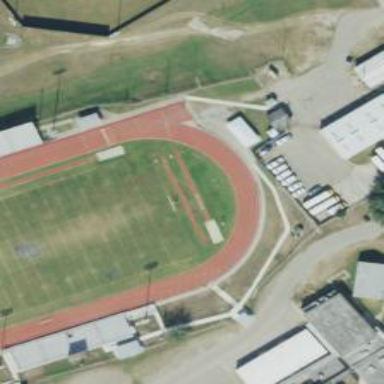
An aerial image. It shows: Athletics track located in leisure land area.